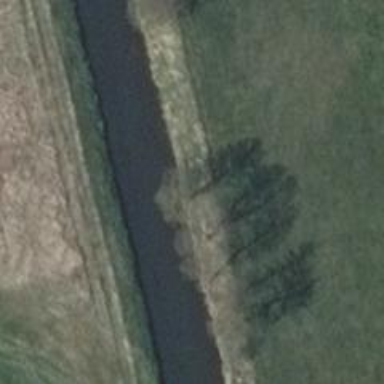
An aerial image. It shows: Row of deciduous broadleaved trees.